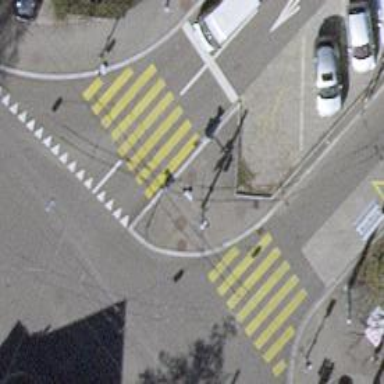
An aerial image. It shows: Road with traffic signals and zebra crossing marked with zebra stripes.